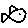
Label: fish